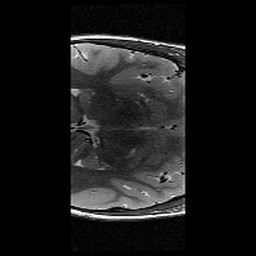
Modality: T2w
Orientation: axial
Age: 11
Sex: female
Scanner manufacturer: siemens
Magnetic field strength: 3 T
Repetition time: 9.23 s
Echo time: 0.067 s